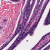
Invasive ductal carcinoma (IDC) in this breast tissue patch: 0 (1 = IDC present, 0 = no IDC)